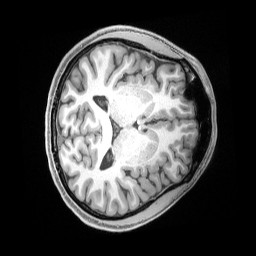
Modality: T1w
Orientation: axial
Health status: healthy
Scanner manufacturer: siemens
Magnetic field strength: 3 T
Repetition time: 2.4 s
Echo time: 0.00222 s